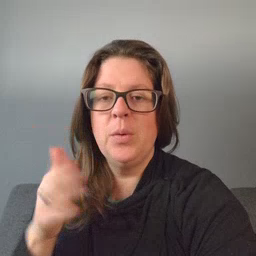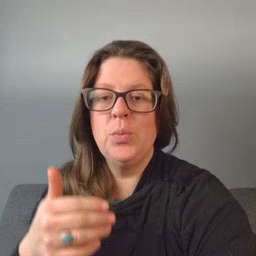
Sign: bedroom